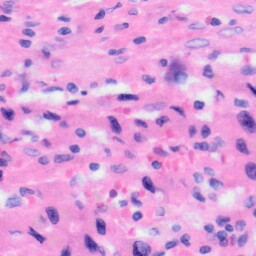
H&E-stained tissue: Liver